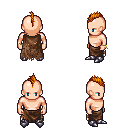
a pixel art fantasy rpg character, male body template, human, light skin, brown tattered cape, robe skirt, dark blonde mohawk hairstyle, bracelets, metal boots, four views (front, back, left, right), 2x2 character sprite sheet, small pixel art, hard edges, no anti-aliasing